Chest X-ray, AP view. Patient: 59 years old, sex M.
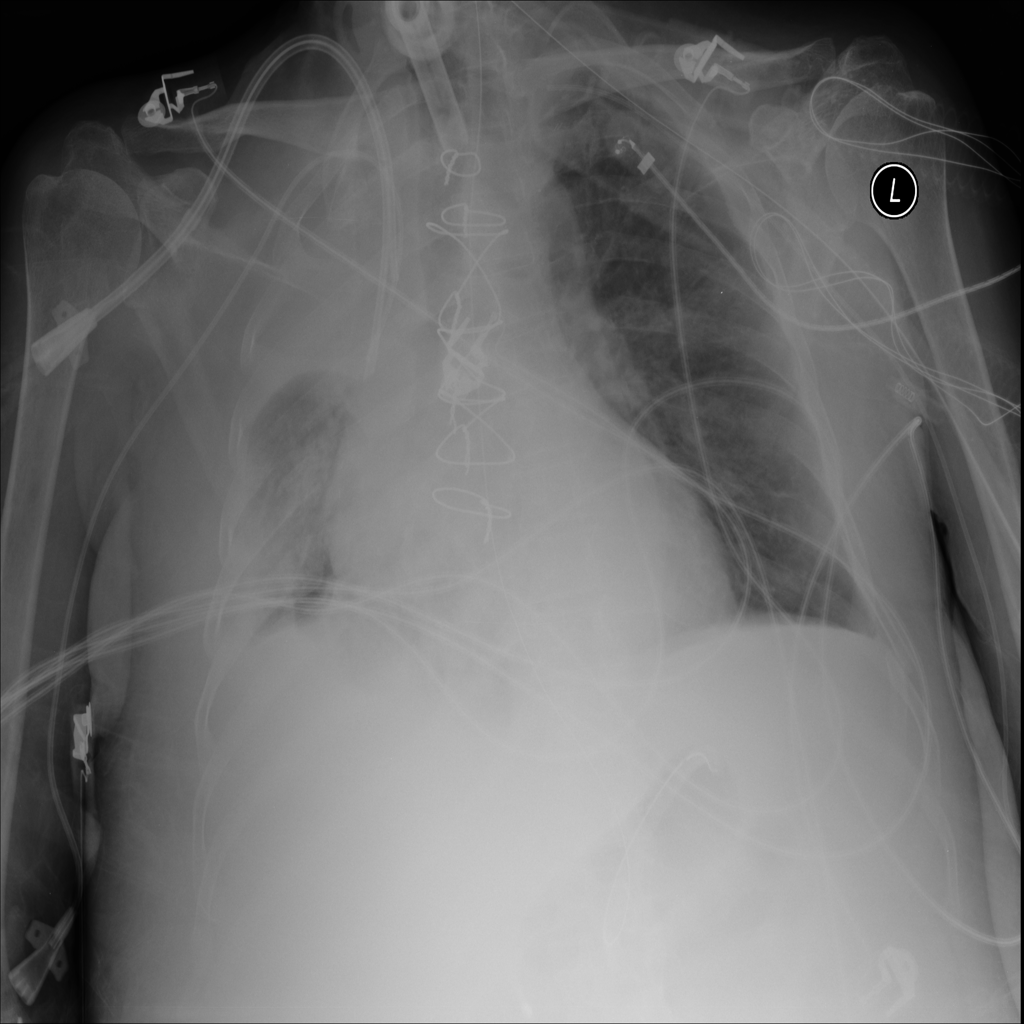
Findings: Effusion